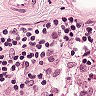
Metastatic tissue present: no